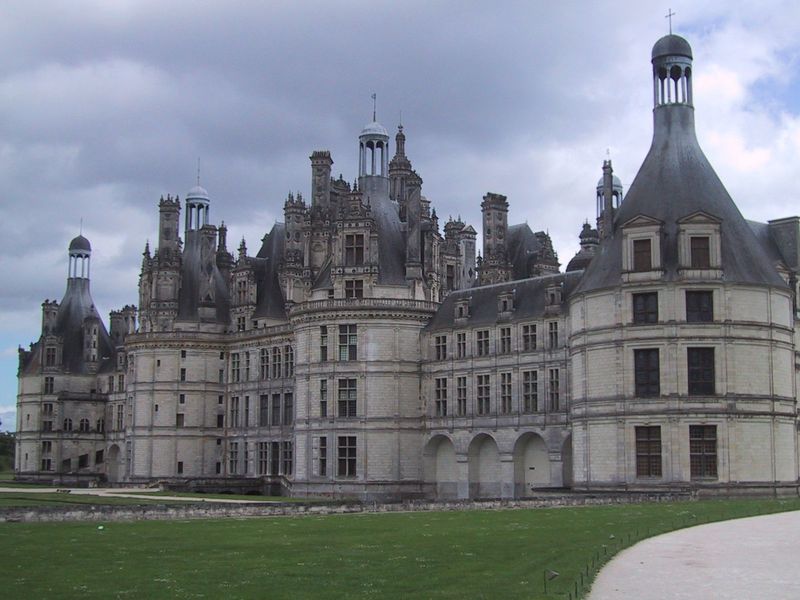
Titel: Schloss von Chambord
Standort: Chambord, Schloß (EU - F); (F Loiretal) (EU - F - Loiretal)
Schlagwörter: gemälde, himmel, wasser, wolken, grün, fenster, frankreich, glas, grau, laterne, laternen, strasse, gebäude, gras, haus, park, rasen, schloss, weg, wiese, malerei, architektur, spitze, stein, bild, kirche, england, renaissance, kamine, rund, turm, fassade, dächer, pilaster, kuppel, foto, bögen, burg, kloster, kreuz, kuppeln, türme, dom, kathedrale, graben, himel, rundbau, komplex, ecktürme, rundbauten, festungsanlage, wiesee, fontain blau